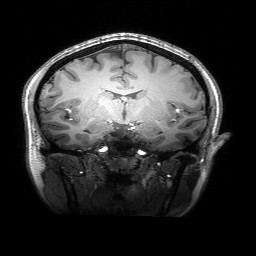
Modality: T1w
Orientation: sagittal